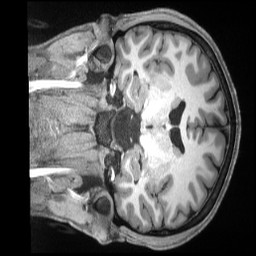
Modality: T1w
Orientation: coronal
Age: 21
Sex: male
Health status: ill
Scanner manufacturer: siemens
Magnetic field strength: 3 T
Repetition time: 2.5 s
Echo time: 0.00181 s